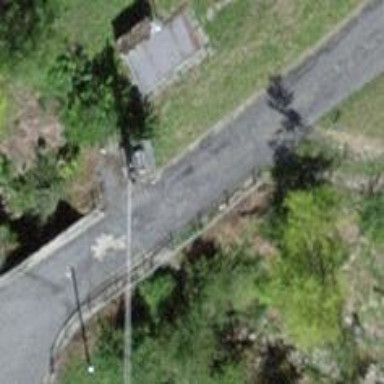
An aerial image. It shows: Minor power line.